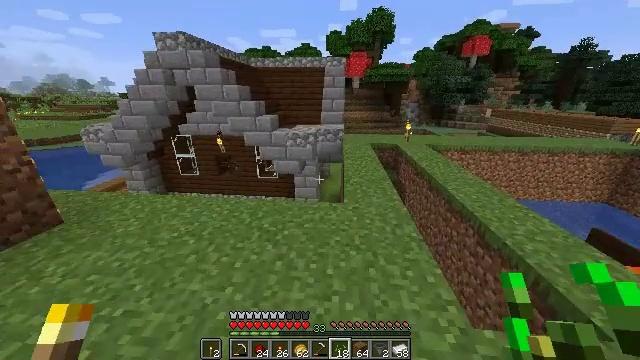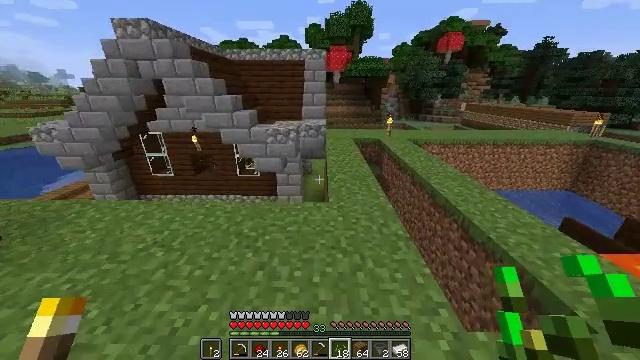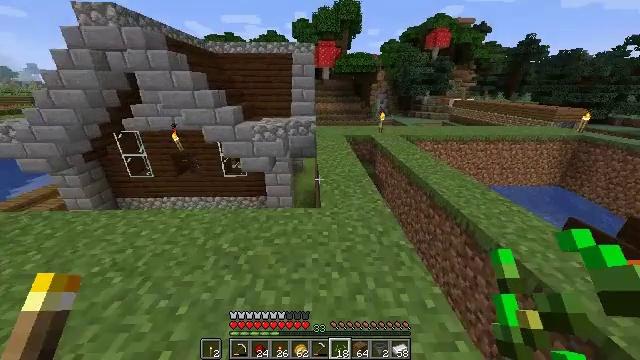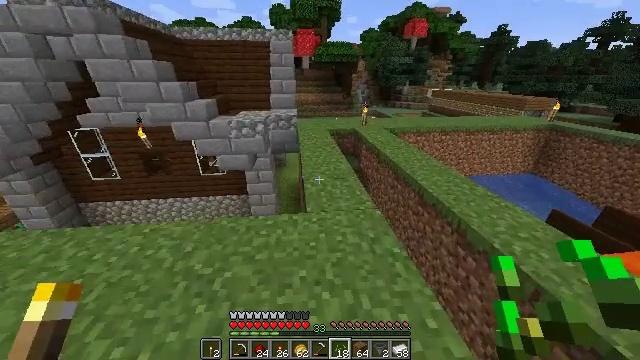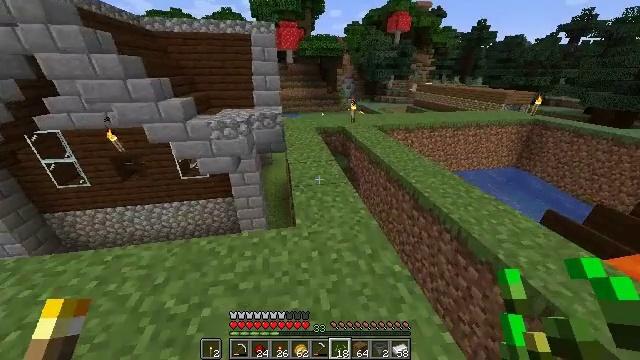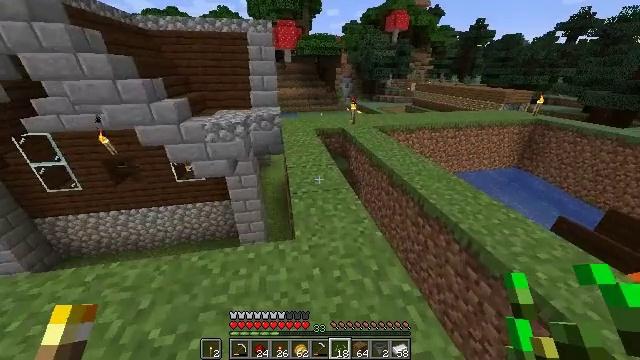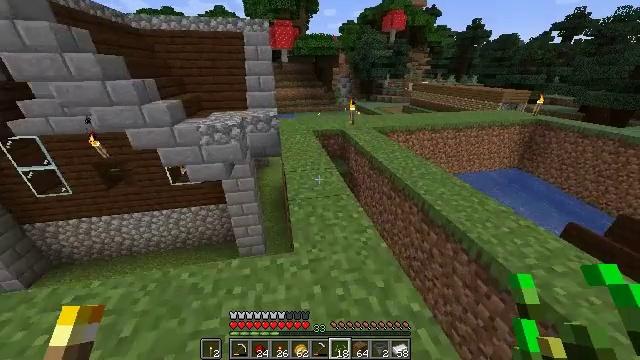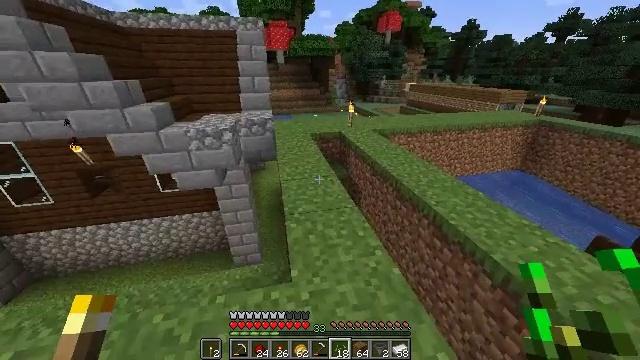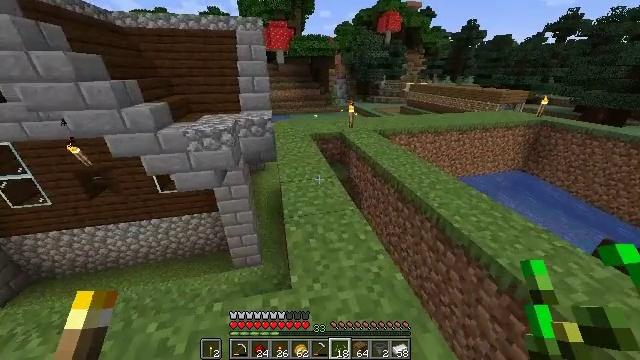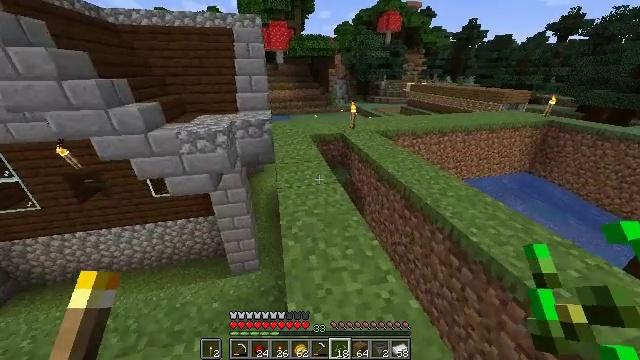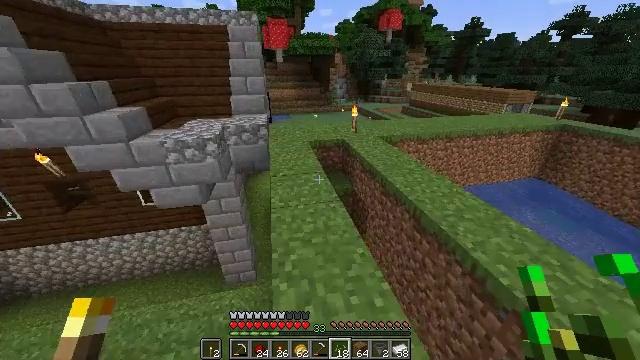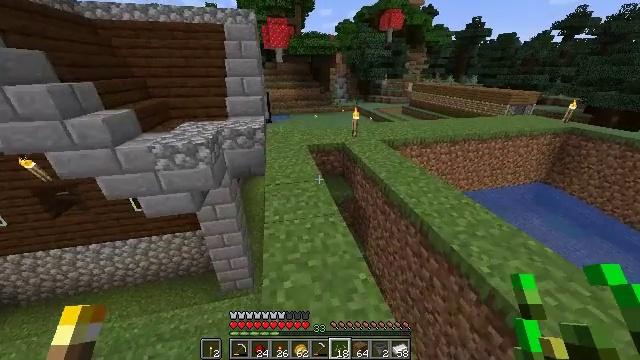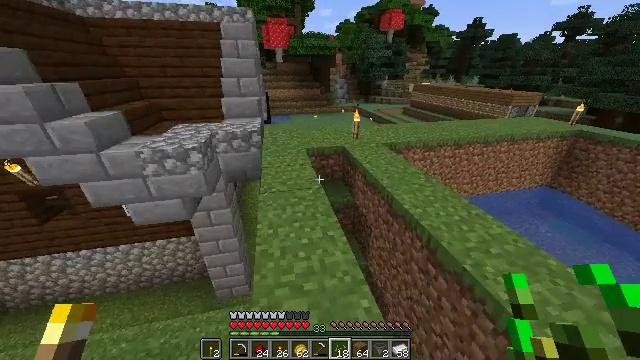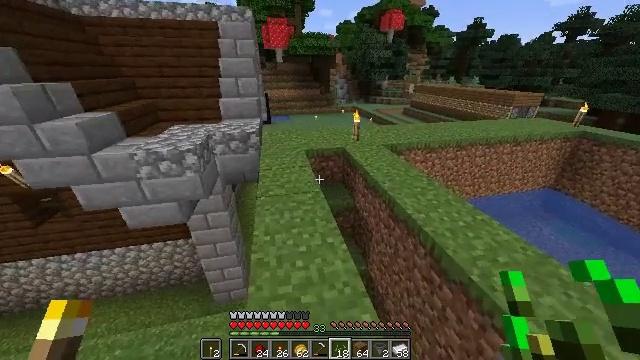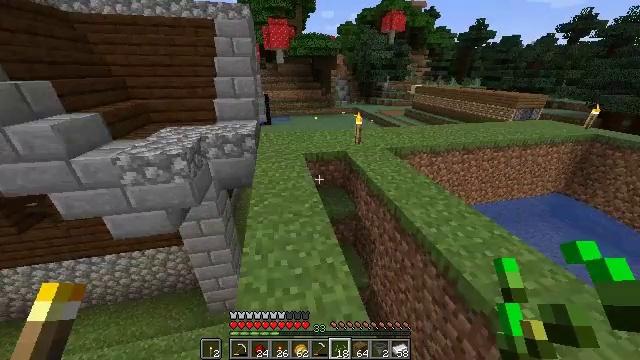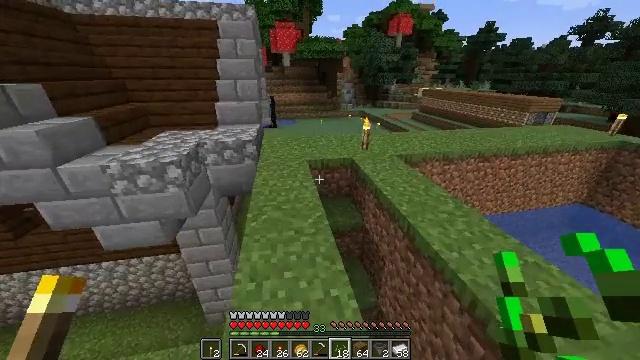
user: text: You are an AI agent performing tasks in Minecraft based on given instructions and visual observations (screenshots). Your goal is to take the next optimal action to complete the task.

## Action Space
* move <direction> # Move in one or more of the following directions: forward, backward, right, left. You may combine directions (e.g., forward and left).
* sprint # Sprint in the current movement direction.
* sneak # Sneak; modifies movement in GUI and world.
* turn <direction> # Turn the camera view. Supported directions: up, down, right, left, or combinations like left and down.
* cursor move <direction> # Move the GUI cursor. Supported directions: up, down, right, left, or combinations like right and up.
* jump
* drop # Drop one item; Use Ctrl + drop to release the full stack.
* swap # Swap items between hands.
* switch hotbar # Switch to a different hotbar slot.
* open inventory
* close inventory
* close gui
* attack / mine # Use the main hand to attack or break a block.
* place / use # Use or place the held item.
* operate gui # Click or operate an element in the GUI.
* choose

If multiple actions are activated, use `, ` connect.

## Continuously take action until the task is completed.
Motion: motion action
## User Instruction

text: Use the crafting table to make a hay block from wheat.
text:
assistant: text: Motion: move forward, sprint, turn right and down
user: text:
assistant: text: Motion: move forward, sprint, turn right and down
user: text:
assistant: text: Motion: move forward, sprint, turn right and down
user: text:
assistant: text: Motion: move forward, sprint, turn right and down
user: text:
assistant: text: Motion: move forward
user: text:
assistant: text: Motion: move forward
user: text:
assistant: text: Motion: move forward, sprint
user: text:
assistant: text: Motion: move forward, sprint
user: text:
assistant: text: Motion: move forward, sprint
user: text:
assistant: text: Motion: move forward
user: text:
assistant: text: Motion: move forward
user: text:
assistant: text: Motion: move forward
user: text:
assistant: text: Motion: move forward, sprint
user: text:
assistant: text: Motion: move forward, sprint
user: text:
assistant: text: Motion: move forward, sprint, turn left
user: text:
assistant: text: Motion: move forward, turn left and up
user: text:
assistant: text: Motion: move forward, turn right
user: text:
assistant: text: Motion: move forward
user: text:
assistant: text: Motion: move forward, sprint
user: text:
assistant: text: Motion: move forward, sprint
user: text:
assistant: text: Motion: move forward, sprint
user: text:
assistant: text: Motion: move forward, turn right
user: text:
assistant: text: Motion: move forward
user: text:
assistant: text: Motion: move forward
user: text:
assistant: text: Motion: move forward
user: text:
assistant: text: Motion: move forward, sprint
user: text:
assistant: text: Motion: move forward, sprint
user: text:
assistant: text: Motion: move forward, sprint
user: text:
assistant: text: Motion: move forward
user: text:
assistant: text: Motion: move forward